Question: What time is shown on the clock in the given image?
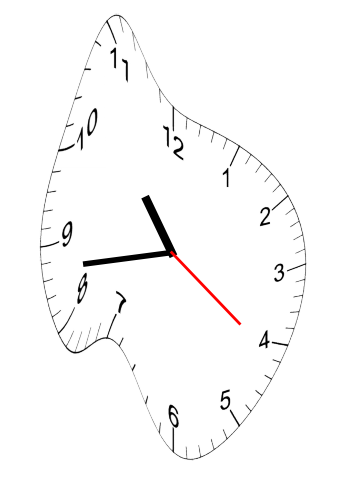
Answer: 10:43:21